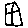
Label: house